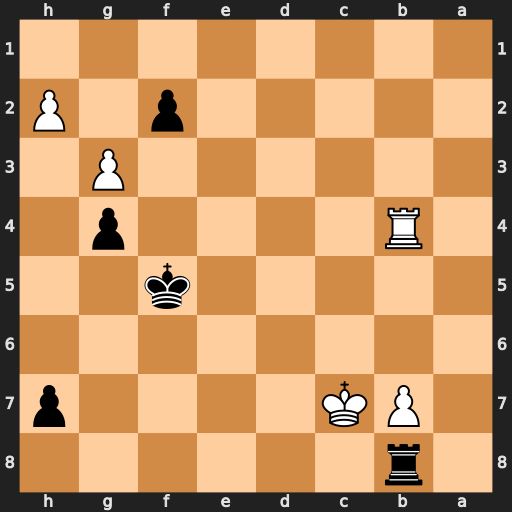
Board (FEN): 1r6/1PK4p/8/5k2/1R4p1/6P1/5p1P/8
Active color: b
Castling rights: -
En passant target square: -
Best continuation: Rxb7+ Rxb7 f1=Q